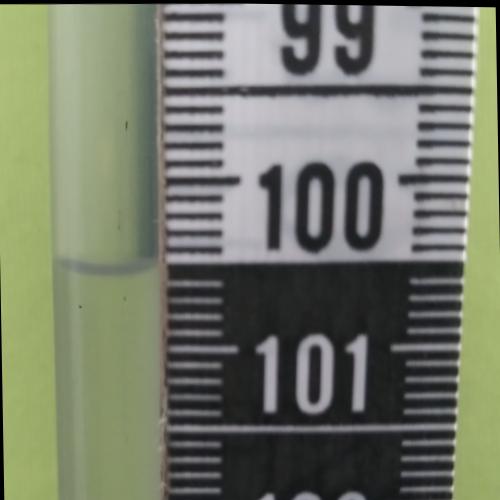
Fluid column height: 100.5 cm